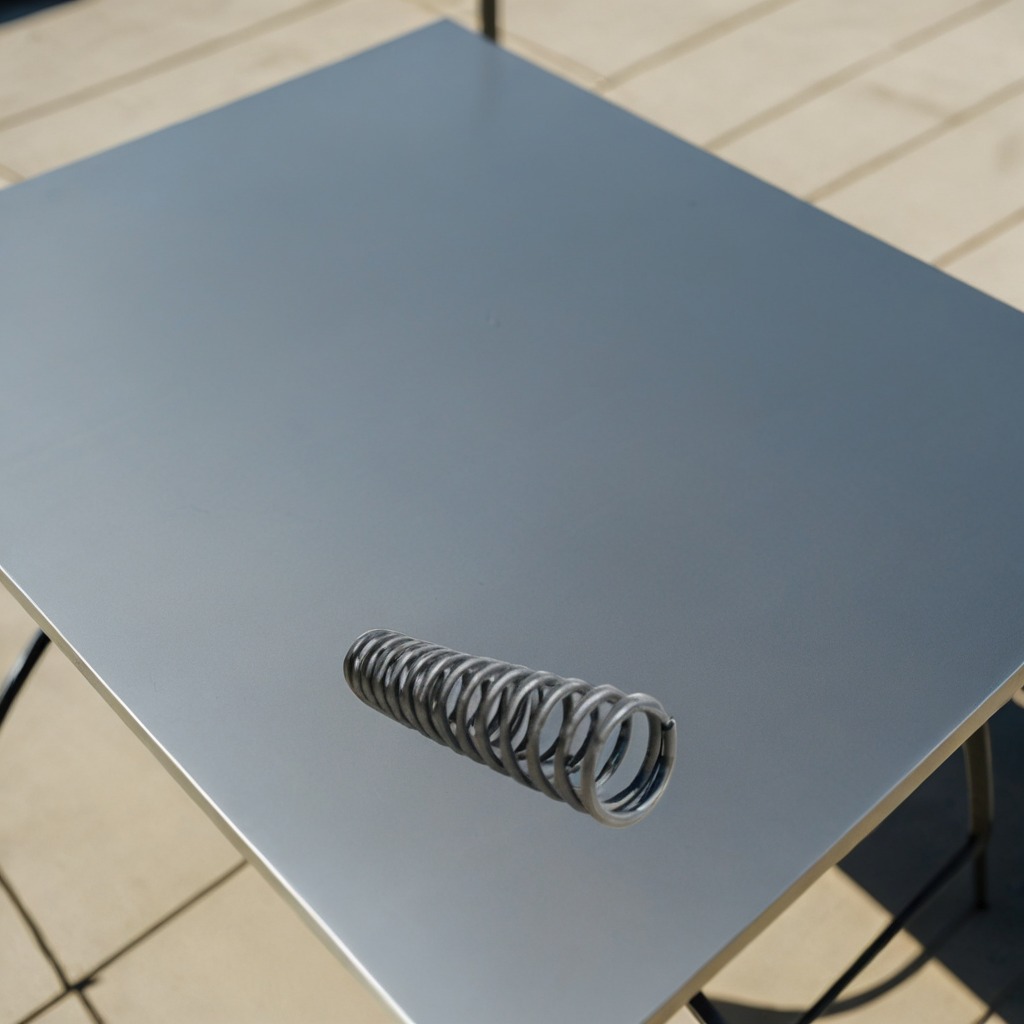
A coiled metal spring is lying on the textured surface of the table.